Question: I've been wondering if it's possible to solve this problem in recursive or "divide and conquer" way.
Here is visualisation of my problem:

'''
Input:
22 // point no 1
35 // point no 2
5 // ...
44
45
20
46
Output: 2 // point with number 2 has got the lowest sum (87)
'''
I know how to do this in an iterative way, but I'm thinking about something more optimal.
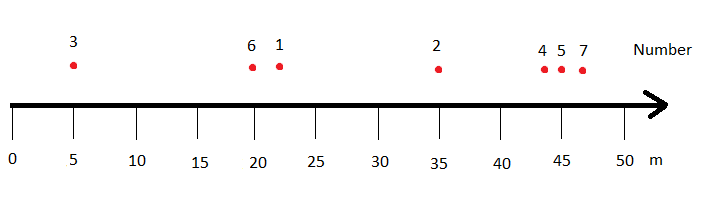
Answer: This is called the <URL> value. Just sort the values and select the center. If n is even, any of the two center values will do.
There are also <URL> for calculating the median.